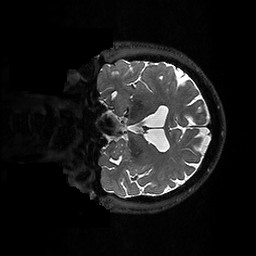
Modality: T2w
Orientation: coronal
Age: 63
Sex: male
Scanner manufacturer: ge
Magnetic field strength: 3 T
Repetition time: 3.202 s
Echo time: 0.06034 s